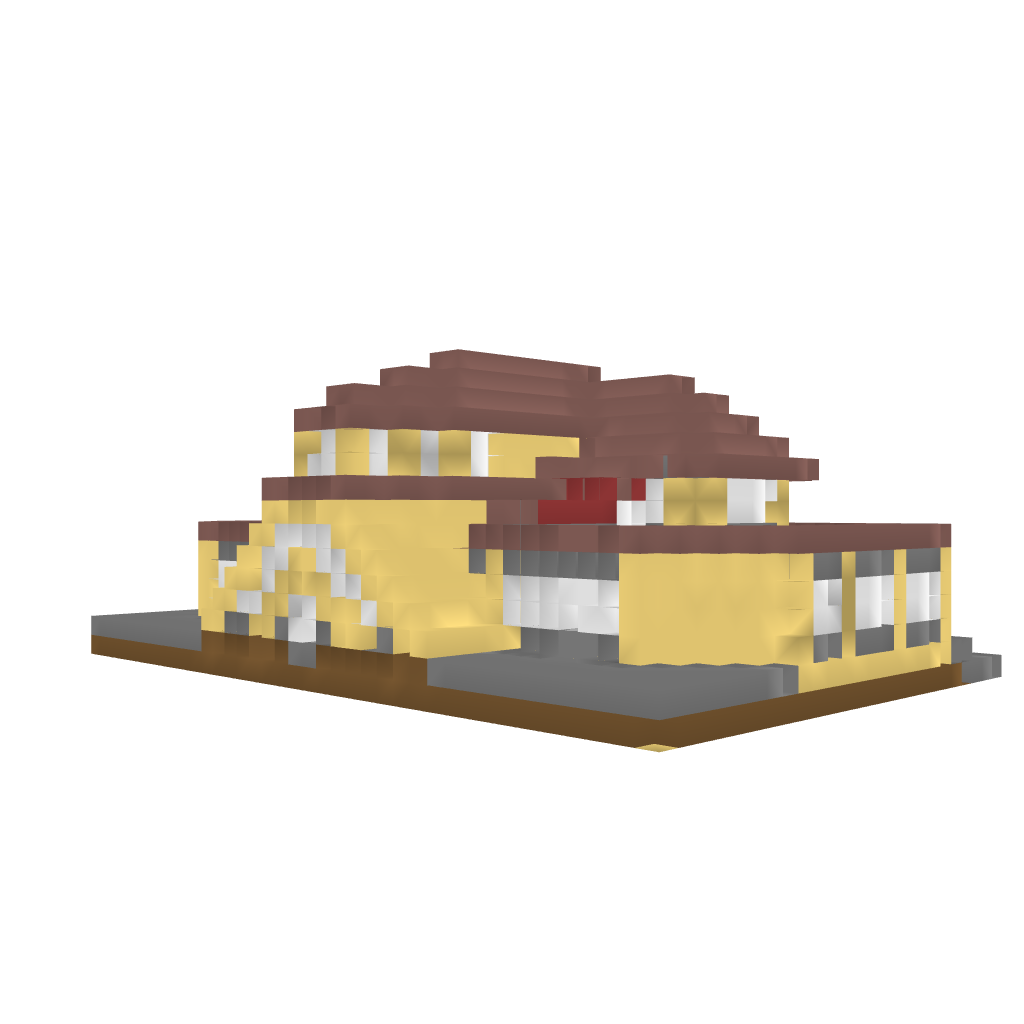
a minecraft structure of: ch2112`little mansion bad low quality